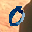
Label: 0